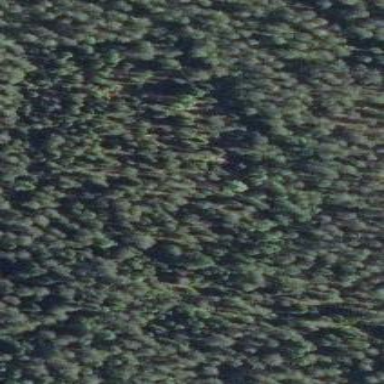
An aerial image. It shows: Woodland consisting mainly of needle-leaved trees.